Field crop: maize
Growth stage: 2
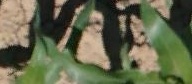
Species: maize